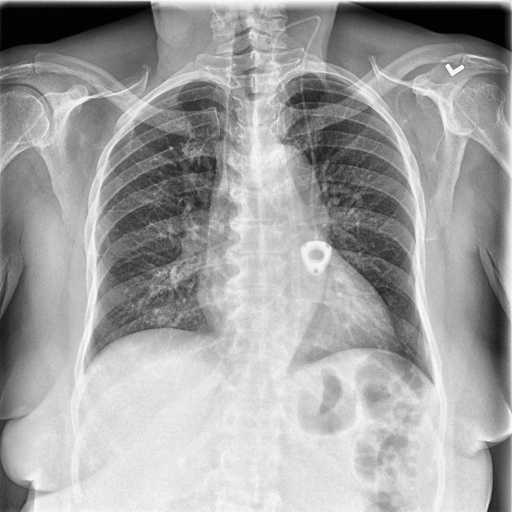
Finding: NORMAL